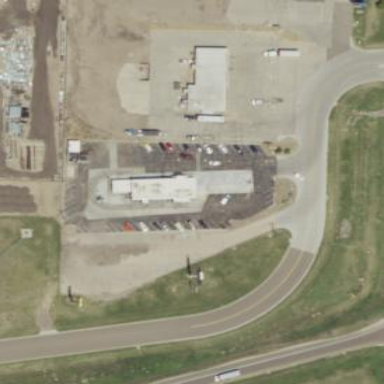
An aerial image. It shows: Retail area.